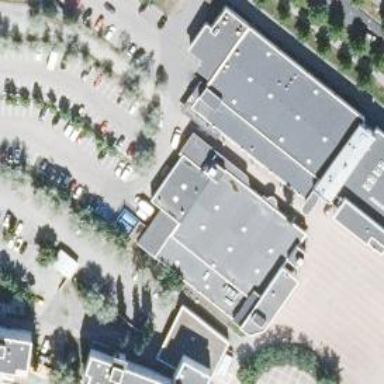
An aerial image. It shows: Post office.